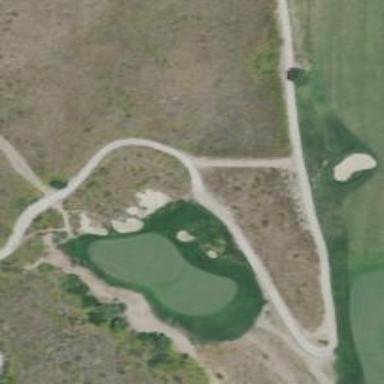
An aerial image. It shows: Rough grassy area used for golf.